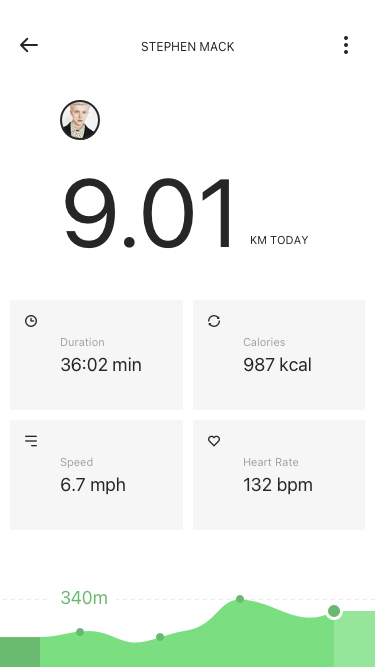
Text in this UI design:
Duration
36:02 min
Calories
987 kcal
Speed
6.7 mph
Heart Rate
132 bpm
9.01
km today
340m